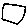
Label: square